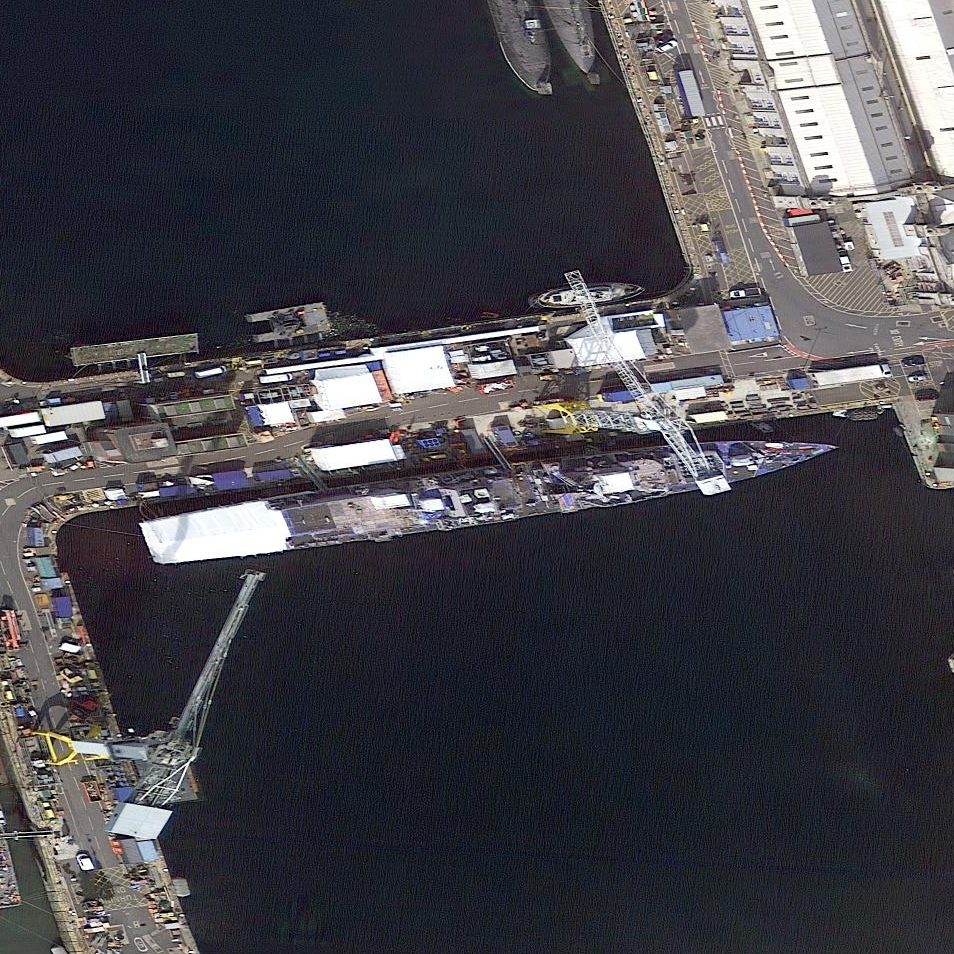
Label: destroyer